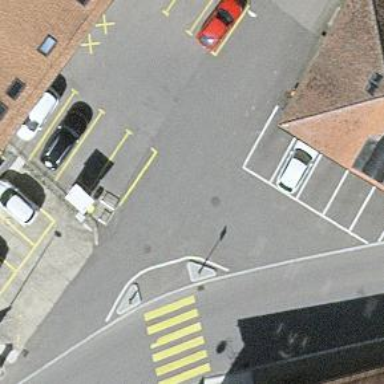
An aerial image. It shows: Parking available on the street side.